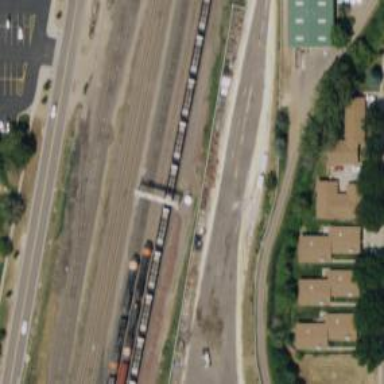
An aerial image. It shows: Railway signal.